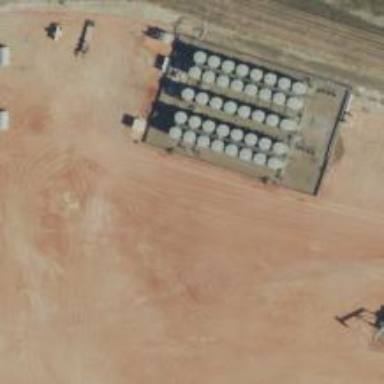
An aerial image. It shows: Storage tank that is man-made.